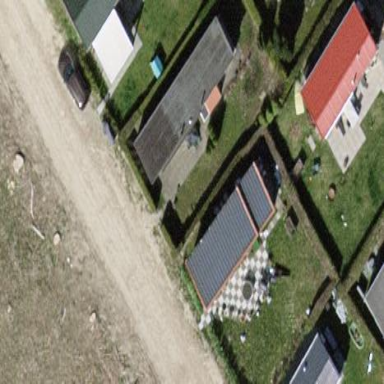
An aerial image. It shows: Static caravan.